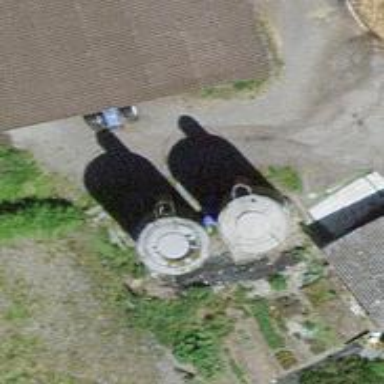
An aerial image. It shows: Silo.